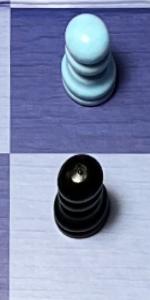
Label: Pawn_Black